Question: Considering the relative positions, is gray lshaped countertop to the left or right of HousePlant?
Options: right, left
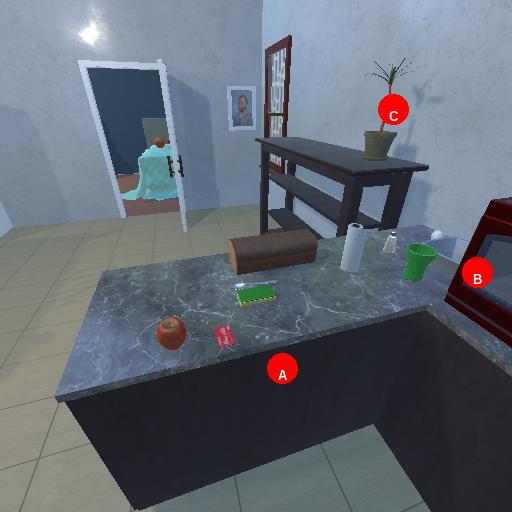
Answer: right